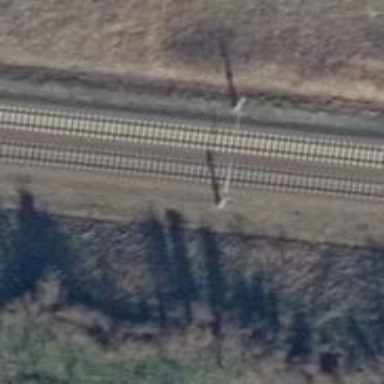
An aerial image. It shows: Railway milestone with catenary mast.